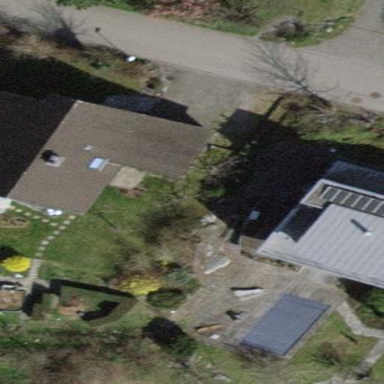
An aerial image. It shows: Detached building.